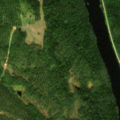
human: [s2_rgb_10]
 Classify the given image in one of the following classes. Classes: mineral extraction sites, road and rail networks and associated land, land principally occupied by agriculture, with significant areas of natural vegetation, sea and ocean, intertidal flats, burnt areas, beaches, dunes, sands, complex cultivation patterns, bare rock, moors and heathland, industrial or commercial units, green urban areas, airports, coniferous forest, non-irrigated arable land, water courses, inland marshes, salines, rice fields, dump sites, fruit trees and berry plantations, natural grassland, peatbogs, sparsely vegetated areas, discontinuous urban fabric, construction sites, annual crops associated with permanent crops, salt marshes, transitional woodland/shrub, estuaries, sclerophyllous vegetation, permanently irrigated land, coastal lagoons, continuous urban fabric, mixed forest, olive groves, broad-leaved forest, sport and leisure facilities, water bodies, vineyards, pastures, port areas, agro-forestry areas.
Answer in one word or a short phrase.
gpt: coniferous forest, water bodies